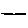
Label: line